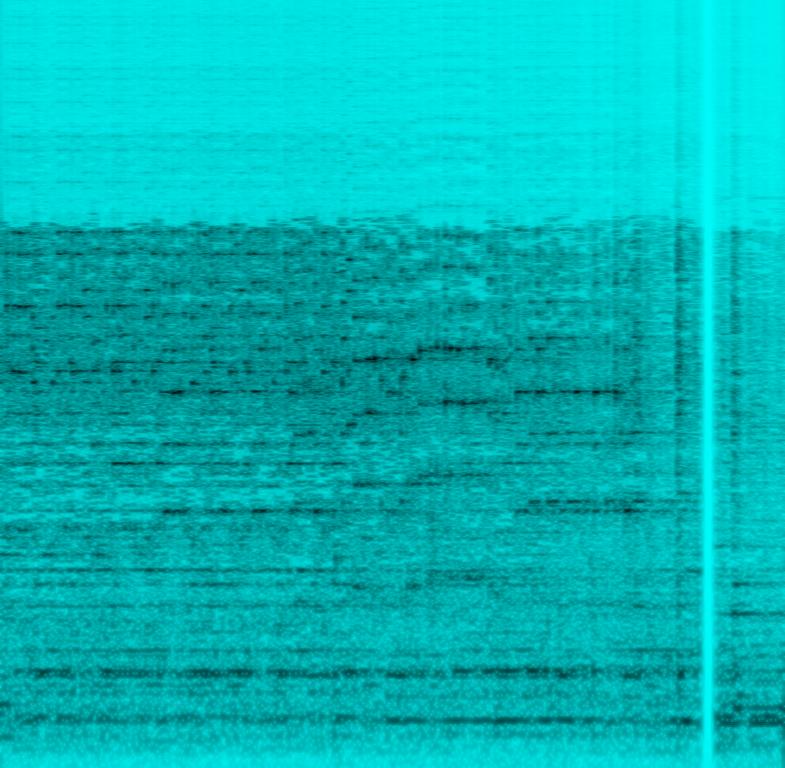
This song is an instrumental. The tempo is fast and vigorous, with the musician playing a very rapid harmony on the Spanish guitar with an acoustic guitar accompaniment; the song is energetic, vibrant, enthusiastic, and shows a lot of dexterity with the instrument. This song is an instrumental Pop rock song.